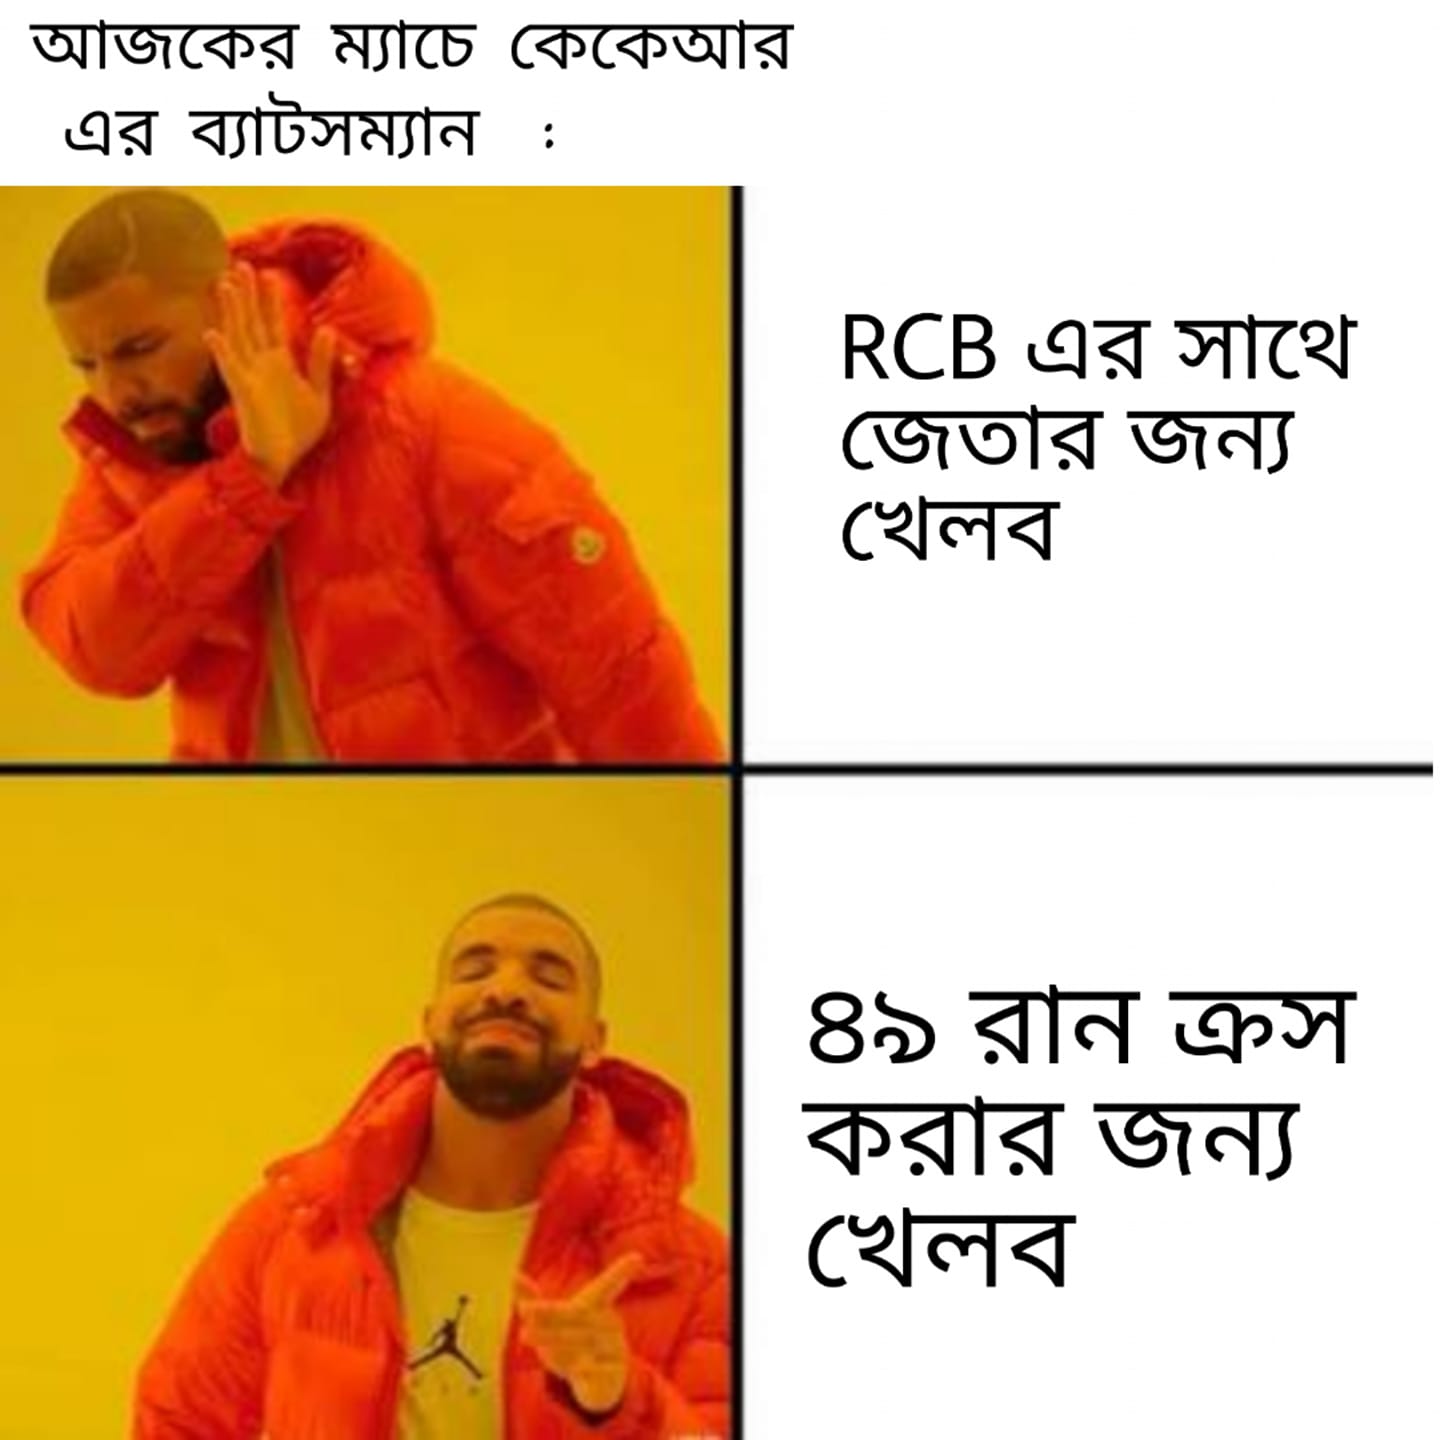
Caption: আজকের ম্যাচে কেকেআর এর ব্যাটসম্যান     RCB এর সাথে জেতার জন্য খেলব   ৪৯ রান ক্রস করার জন্য খেলব
Label: non-hate